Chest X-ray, PA view. Patient: 19 years old, sex M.
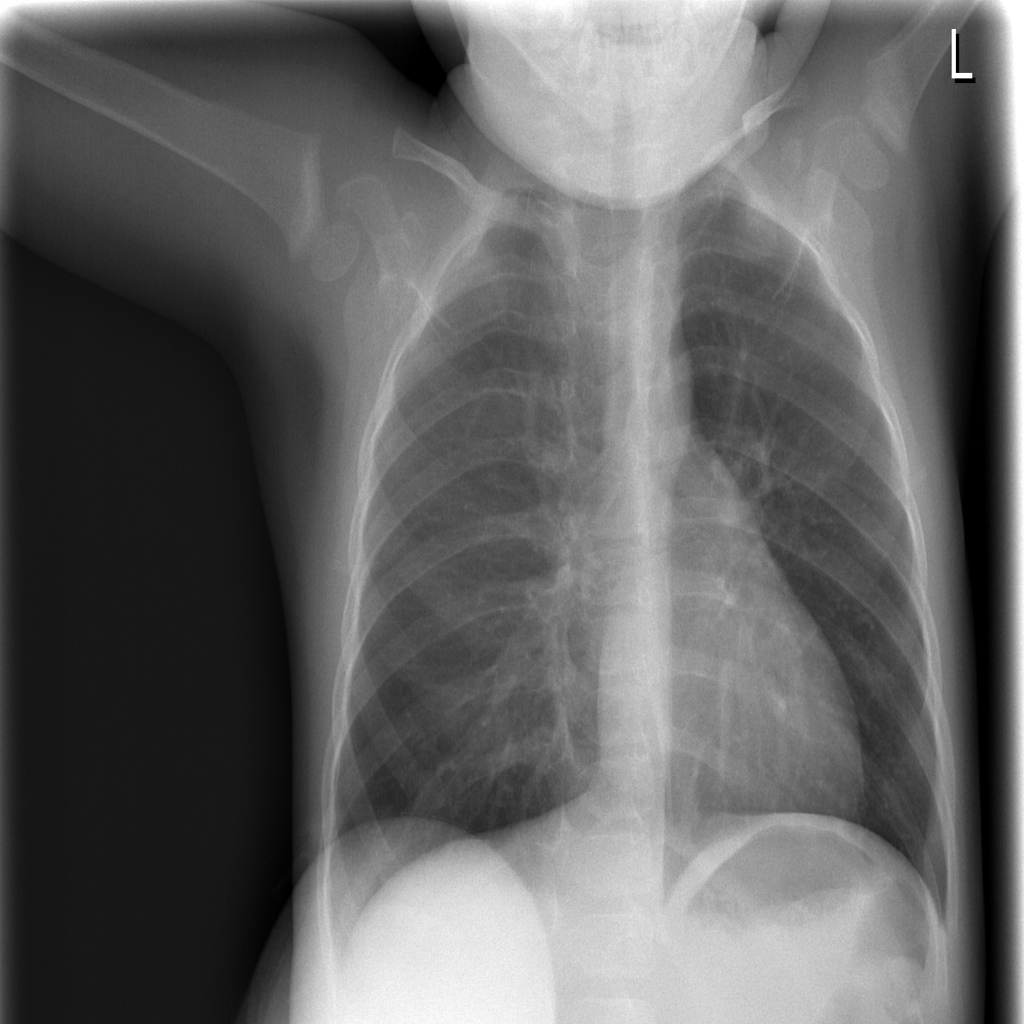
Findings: No Finding